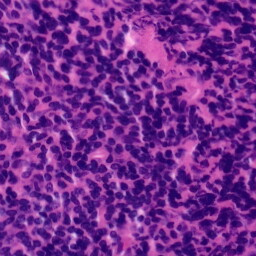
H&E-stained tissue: Tonsil